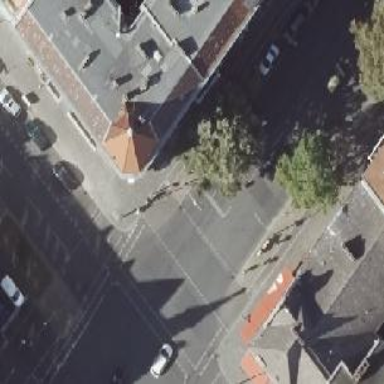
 featuring sidewalks on both sides. There are parallel on-street parking lanes and cycle tracks on both sides of the road."